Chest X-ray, AP view. Patient: 75 years old, sex F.
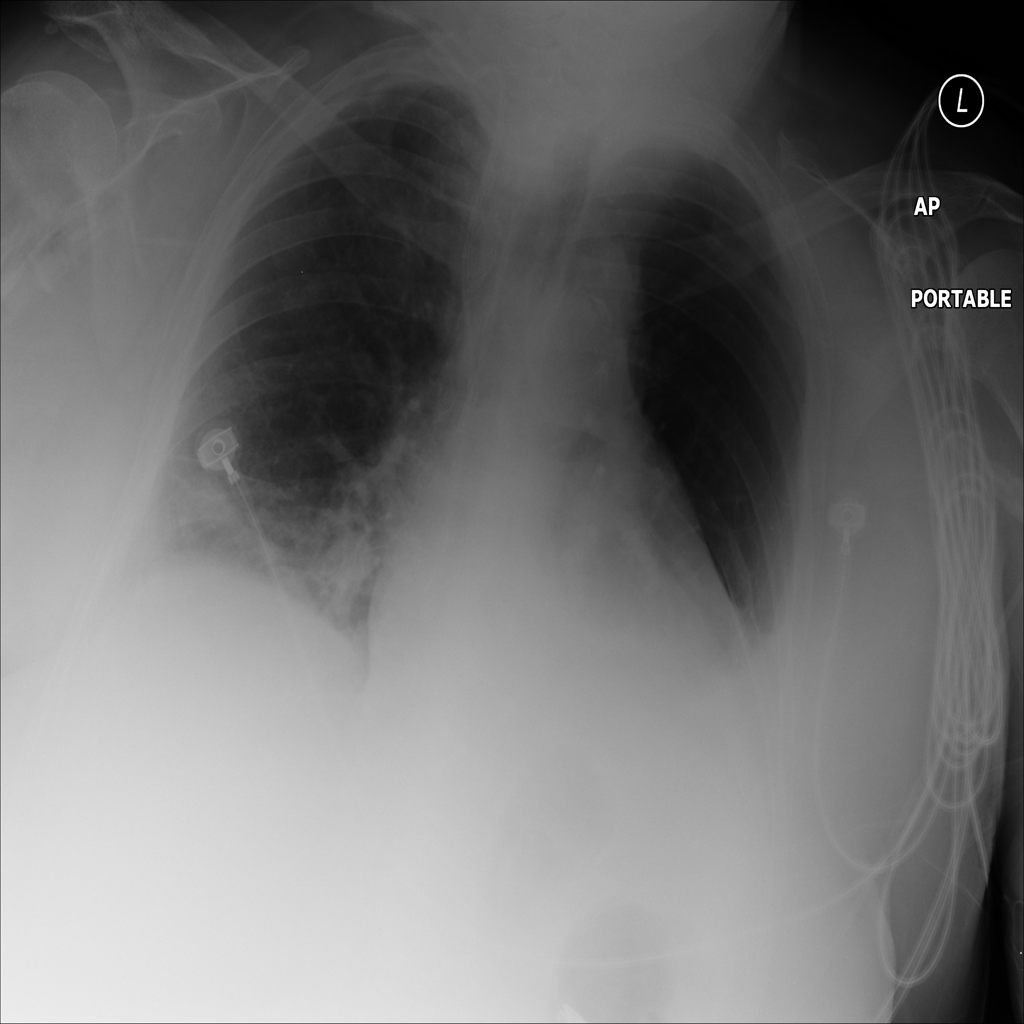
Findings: Atelectasis, Consolidation, Effusion